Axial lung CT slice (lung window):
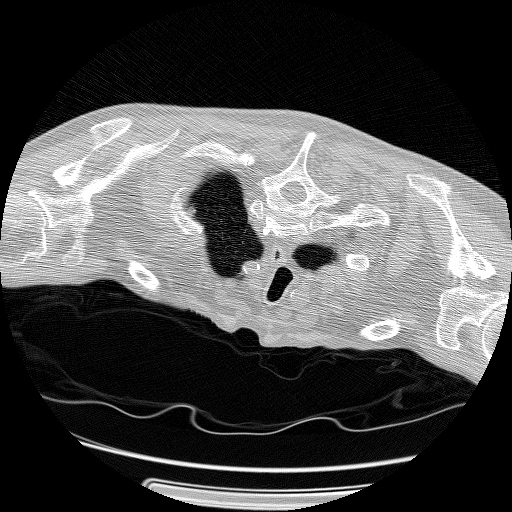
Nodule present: no